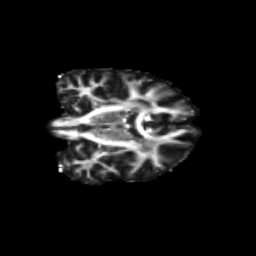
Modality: FA
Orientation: coronal
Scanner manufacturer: siemens
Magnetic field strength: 3 T
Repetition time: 9.2 s
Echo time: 0.084 s